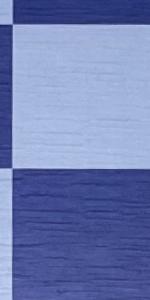
Label: Empty